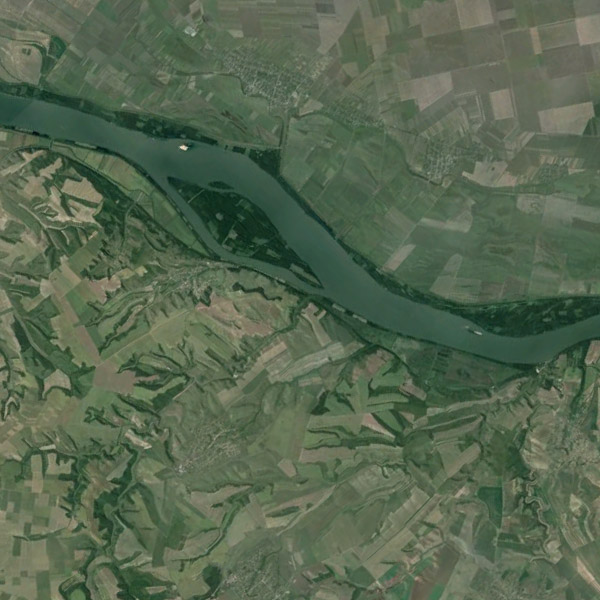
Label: River